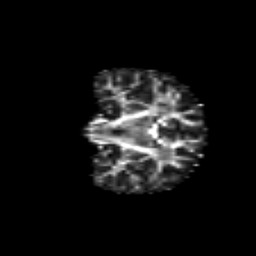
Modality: FA
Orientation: coronal
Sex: female
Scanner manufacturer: siemens
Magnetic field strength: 3 T
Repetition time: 5 s
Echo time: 0.071 s